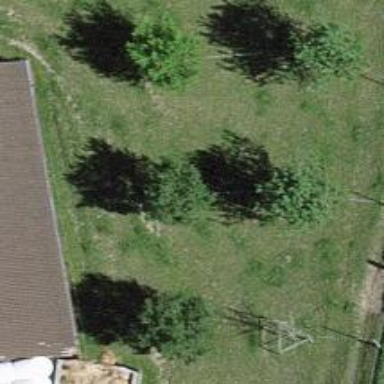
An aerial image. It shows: Beautiful tree in nature.